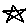
Label: star